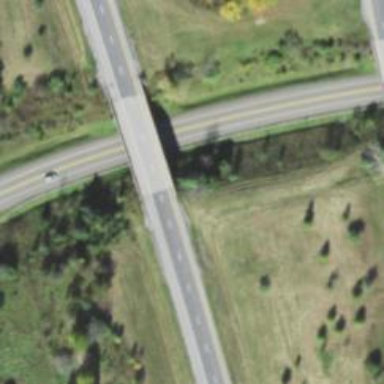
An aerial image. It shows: Bridge over motorway.